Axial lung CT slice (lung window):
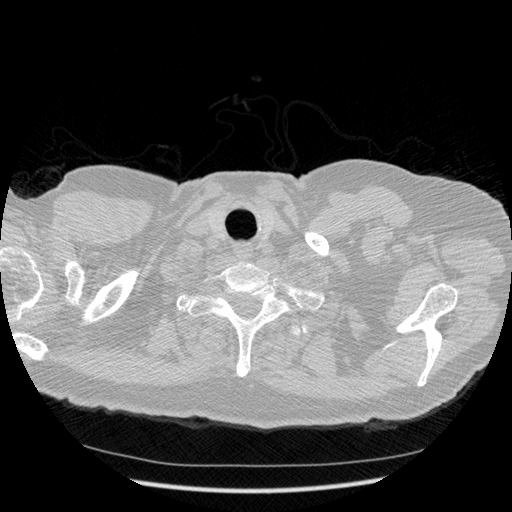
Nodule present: no